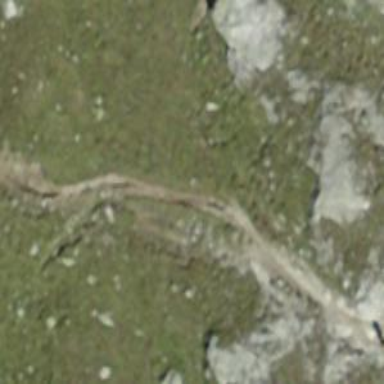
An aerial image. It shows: Ground path.